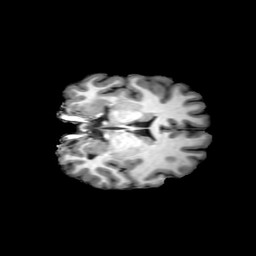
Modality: T1w
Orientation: coronal
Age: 28
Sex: male
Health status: ill